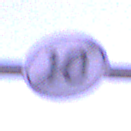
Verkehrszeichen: EndeGeschwindigkeit10
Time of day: Dawn
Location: Outdoor (Nature)
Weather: PartlyCloudy
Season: NotSpecified
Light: Natural